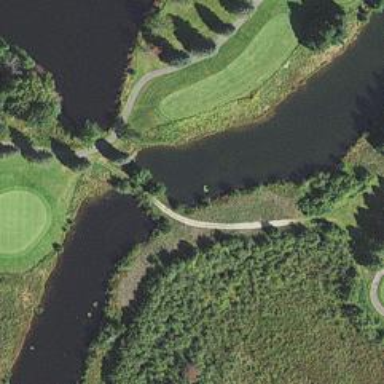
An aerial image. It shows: Path designated for golf carts.